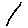
Label: line